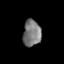
Tissue: lung
Cell type: Epithelial cells
Senescence score: 0.2069
Nuclear area (px): 462
Mean DAPI intensity: 122.314